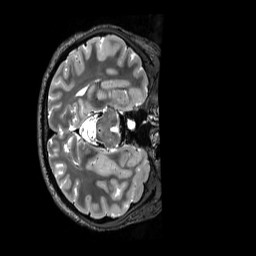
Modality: T2w
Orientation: axial
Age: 18
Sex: male
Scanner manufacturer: siemens
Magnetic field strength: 3 T
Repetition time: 3.2 s
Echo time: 0.728 s